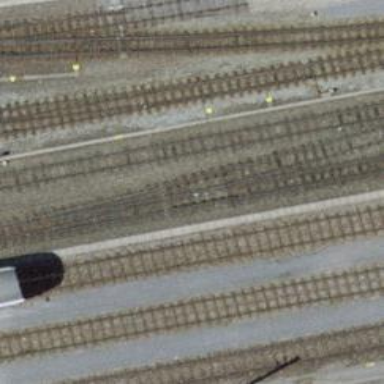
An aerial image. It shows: Narrow-gauge railway track with electrified contact line. The railway has one track.